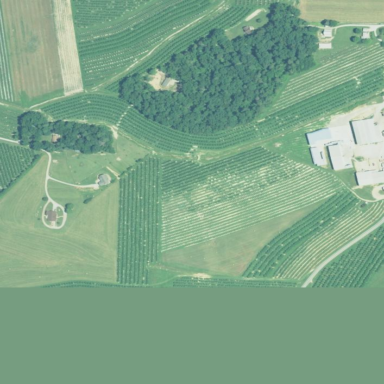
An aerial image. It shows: Orchard.